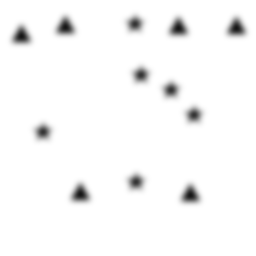
Squares: 0
Triangles: 6
Stars: 6
Total shapes: 12